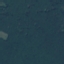
Label: Forest